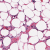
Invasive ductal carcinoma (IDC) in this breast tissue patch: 1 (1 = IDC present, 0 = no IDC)